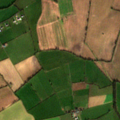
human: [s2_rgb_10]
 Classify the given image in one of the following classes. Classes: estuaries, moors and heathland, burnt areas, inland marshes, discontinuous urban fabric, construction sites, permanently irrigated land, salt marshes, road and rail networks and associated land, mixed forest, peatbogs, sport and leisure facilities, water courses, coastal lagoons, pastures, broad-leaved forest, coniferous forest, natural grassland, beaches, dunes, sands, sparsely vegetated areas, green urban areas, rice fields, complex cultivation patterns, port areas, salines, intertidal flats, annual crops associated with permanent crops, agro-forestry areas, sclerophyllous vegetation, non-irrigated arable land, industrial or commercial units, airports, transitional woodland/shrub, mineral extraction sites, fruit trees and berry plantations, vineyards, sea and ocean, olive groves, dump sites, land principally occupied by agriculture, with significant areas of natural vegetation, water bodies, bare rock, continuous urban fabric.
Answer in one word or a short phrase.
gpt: non-irrigated arable land, pastures